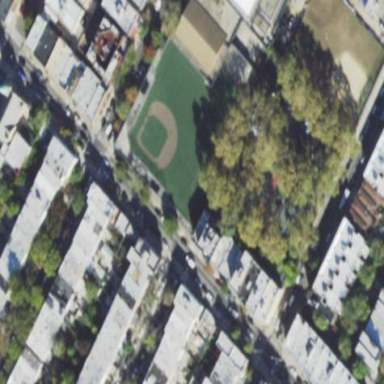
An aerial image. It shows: Baseball pitch for leisure land activities.